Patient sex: M
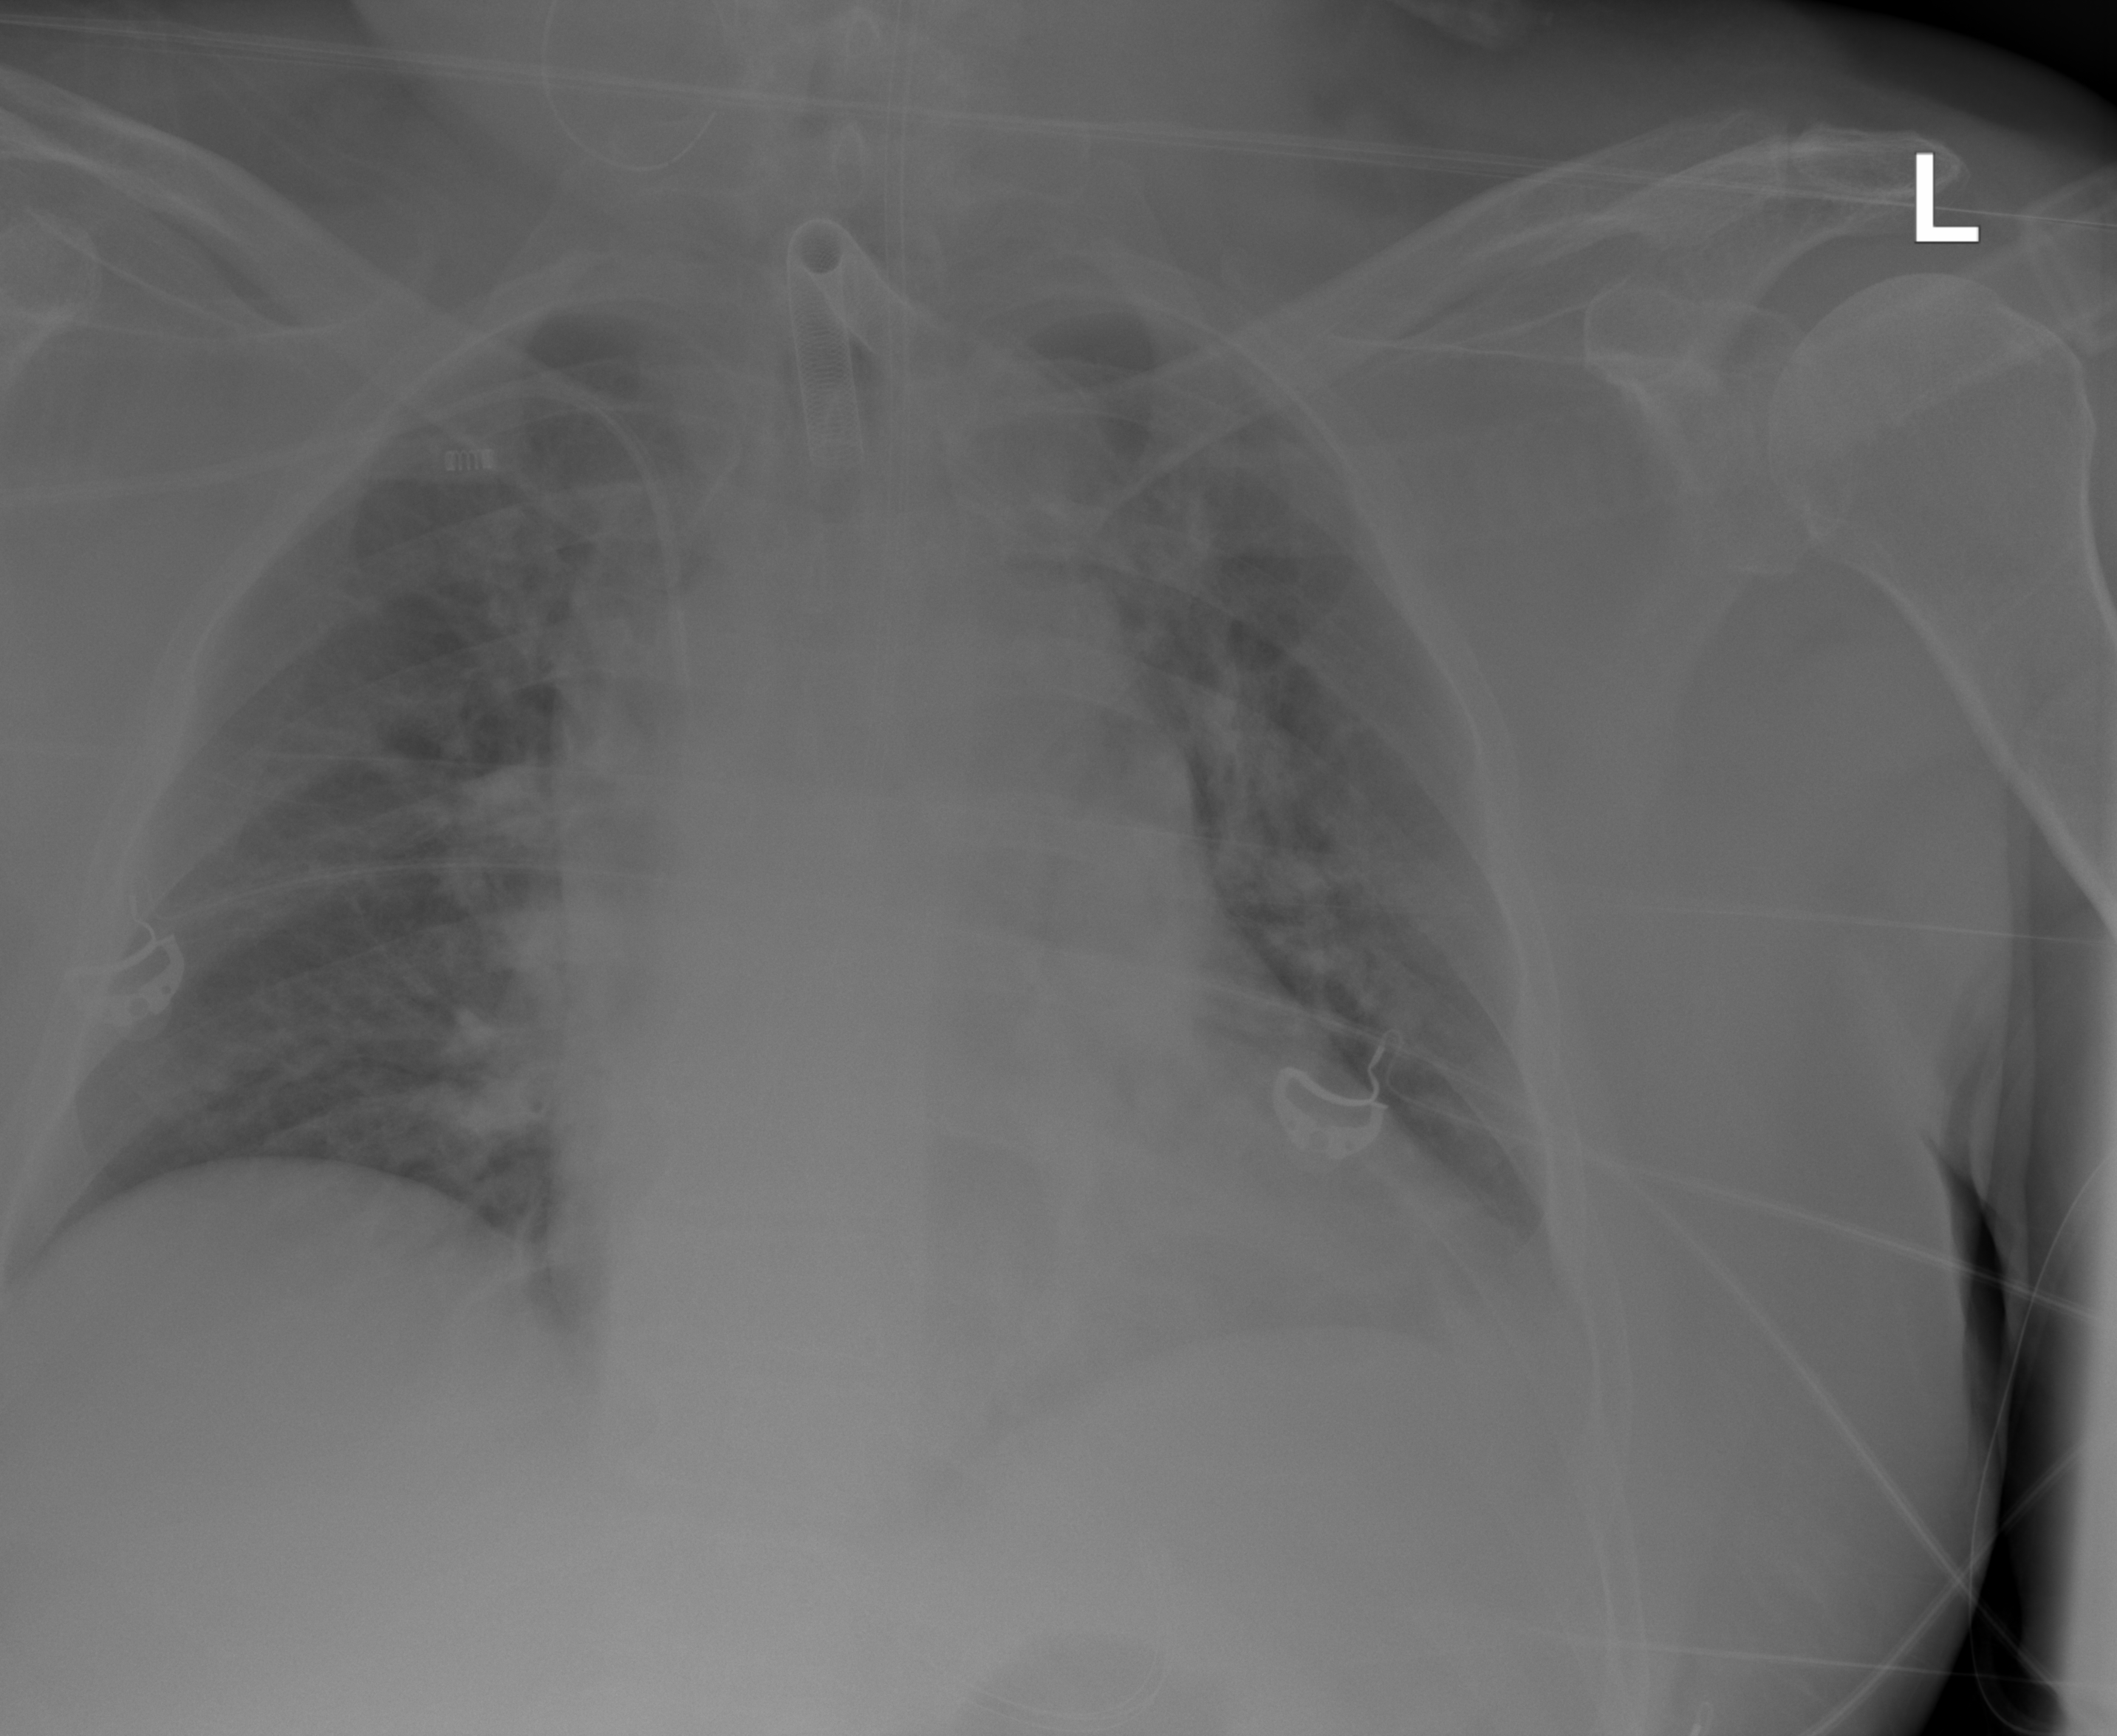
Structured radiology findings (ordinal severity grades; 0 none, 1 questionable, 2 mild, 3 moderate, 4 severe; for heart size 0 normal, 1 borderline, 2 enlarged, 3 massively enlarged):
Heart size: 0
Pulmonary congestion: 0
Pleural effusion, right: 0
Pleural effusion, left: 0
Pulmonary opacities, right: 0
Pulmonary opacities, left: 0
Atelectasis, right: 0
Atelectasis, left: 2